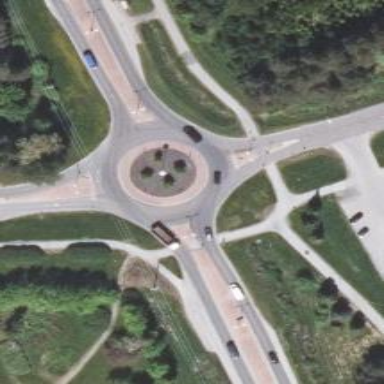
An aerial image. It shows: Asphalt road that is secondary route leading to roundabout.